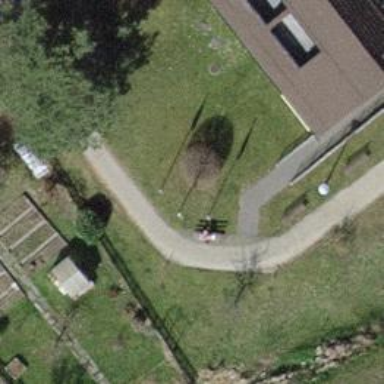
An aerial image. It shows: Brown bench in the vicinity.